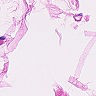
Metastatic tissue present: no